Field crop: tomato
Growth stage: 1
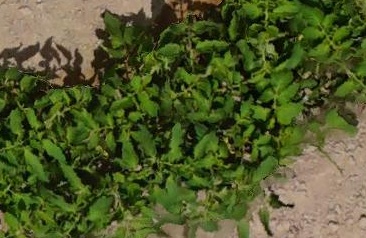
Species: tomato